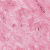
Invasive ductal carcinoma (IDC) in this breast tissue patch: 0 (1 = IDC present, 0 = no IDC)